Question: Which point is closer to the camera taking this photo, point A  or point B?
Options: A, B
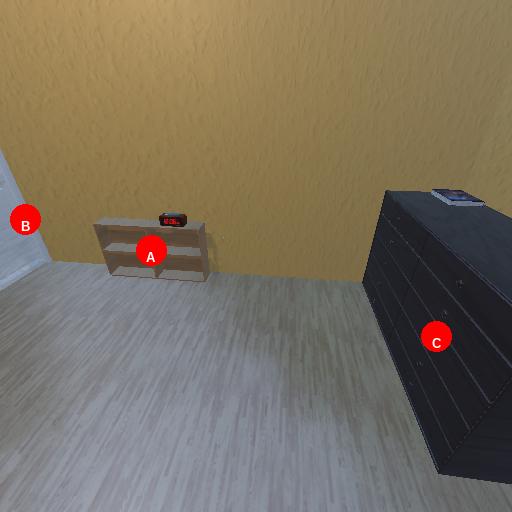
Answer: A